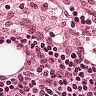
Metastatic tissue present: no